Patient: sex M, age 57
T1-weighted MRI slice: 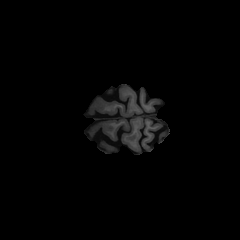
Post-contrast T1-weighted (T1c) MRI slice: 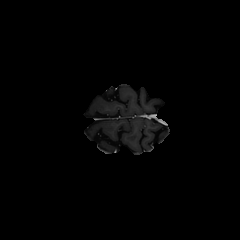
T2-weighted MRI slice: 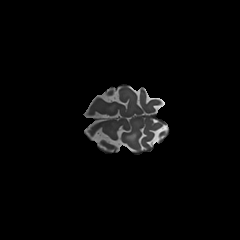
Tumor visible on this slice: yes
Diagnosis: Glioblastoma, IDH-wildtype
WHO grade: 4